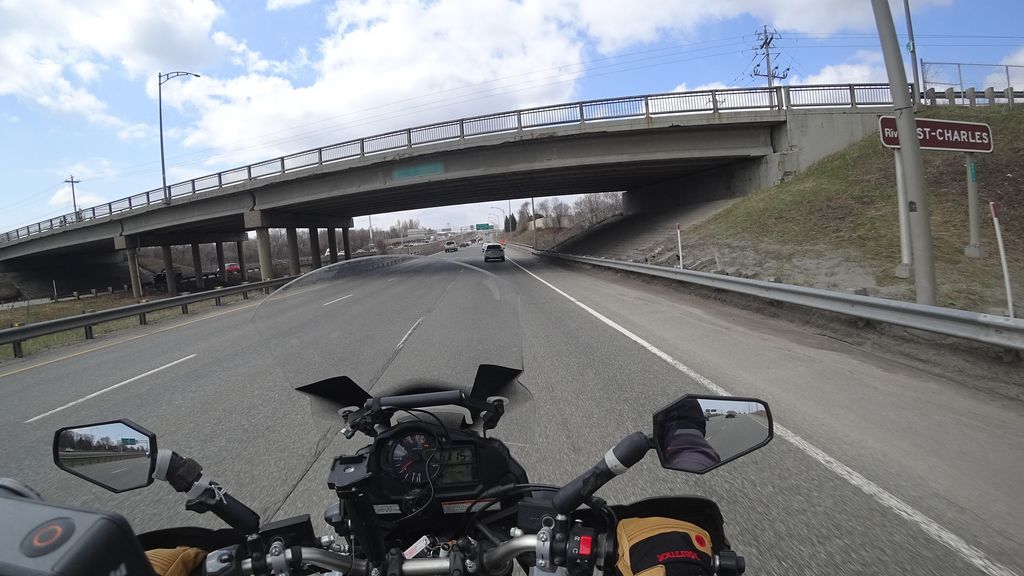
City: quebec_city